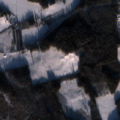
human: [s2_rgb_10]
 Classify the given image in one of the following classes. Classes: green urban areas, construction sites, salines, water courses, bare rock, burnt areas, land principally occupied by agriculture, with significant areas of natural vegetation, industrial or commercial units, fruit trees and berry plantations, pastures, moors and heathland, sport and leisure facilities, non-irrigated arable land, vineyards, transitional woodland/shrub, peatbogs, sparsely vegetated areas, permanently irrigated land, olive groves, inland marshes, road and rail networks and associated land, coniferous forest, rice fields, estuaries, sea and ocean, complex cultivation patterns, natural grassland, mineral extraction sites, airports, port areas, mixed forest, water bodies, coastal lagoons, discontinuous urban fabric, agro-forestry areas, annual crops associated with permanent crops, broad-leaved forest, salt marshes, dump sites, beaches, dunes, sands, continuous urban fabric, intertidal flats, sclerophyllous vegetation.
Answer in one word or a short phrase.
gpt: non-irrigated arable land, land principally occupied by agriculture, with significant areas of natural vegetation, coniferous forest, mixed forest, transitional woodland/shrub